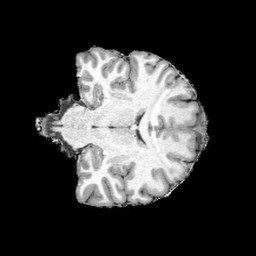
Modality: UNIT1
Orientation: coronal